Field crop: maize
Growth stage: 1
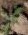
Species: atriplex